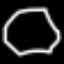
Label: octagon